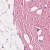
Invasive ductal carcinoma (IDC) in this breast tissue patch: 0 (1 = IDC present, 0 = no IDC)